Interaction volume radius: 10 \u00c5
Interaction volume height: 15 \u00c5
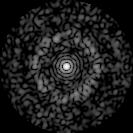
Disorder parameter: 0.8357